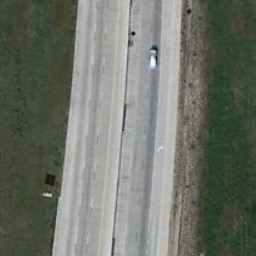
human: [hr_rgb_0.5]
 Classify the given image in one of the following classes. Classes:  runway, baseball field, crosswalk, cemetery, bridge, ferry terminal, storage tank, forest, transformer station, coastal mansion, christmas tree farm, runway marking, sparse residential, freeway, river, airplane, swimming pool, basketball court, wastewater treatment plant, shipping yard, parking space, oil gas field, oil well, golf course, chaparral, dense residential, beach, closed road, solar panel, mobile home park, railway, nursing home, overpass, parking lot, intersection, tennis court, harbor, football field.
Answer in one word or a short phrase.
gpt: freeway